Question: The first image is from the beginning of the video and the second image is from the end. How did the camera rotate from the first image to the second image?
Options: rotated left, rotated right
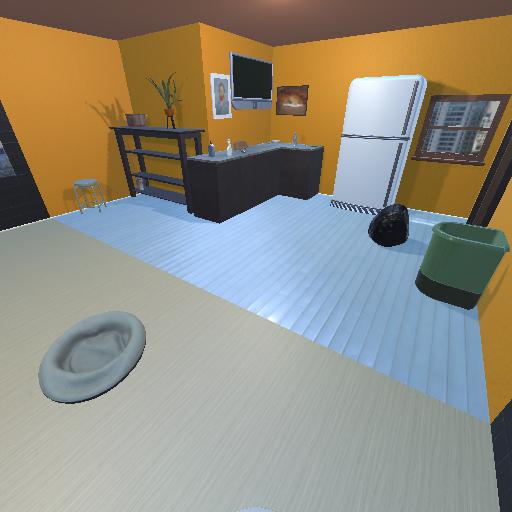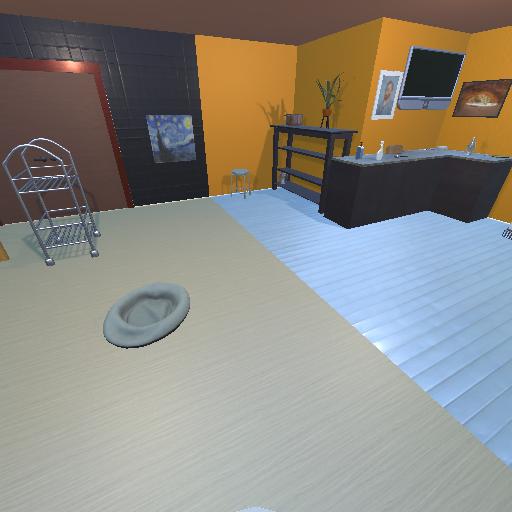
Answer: rotated left